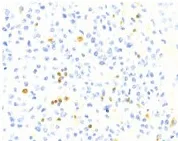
Histopathological examination of the tumor lesion on the left elbow. CD30 (-), and . 63x.
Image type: pathology (immunostaining)